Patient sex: M
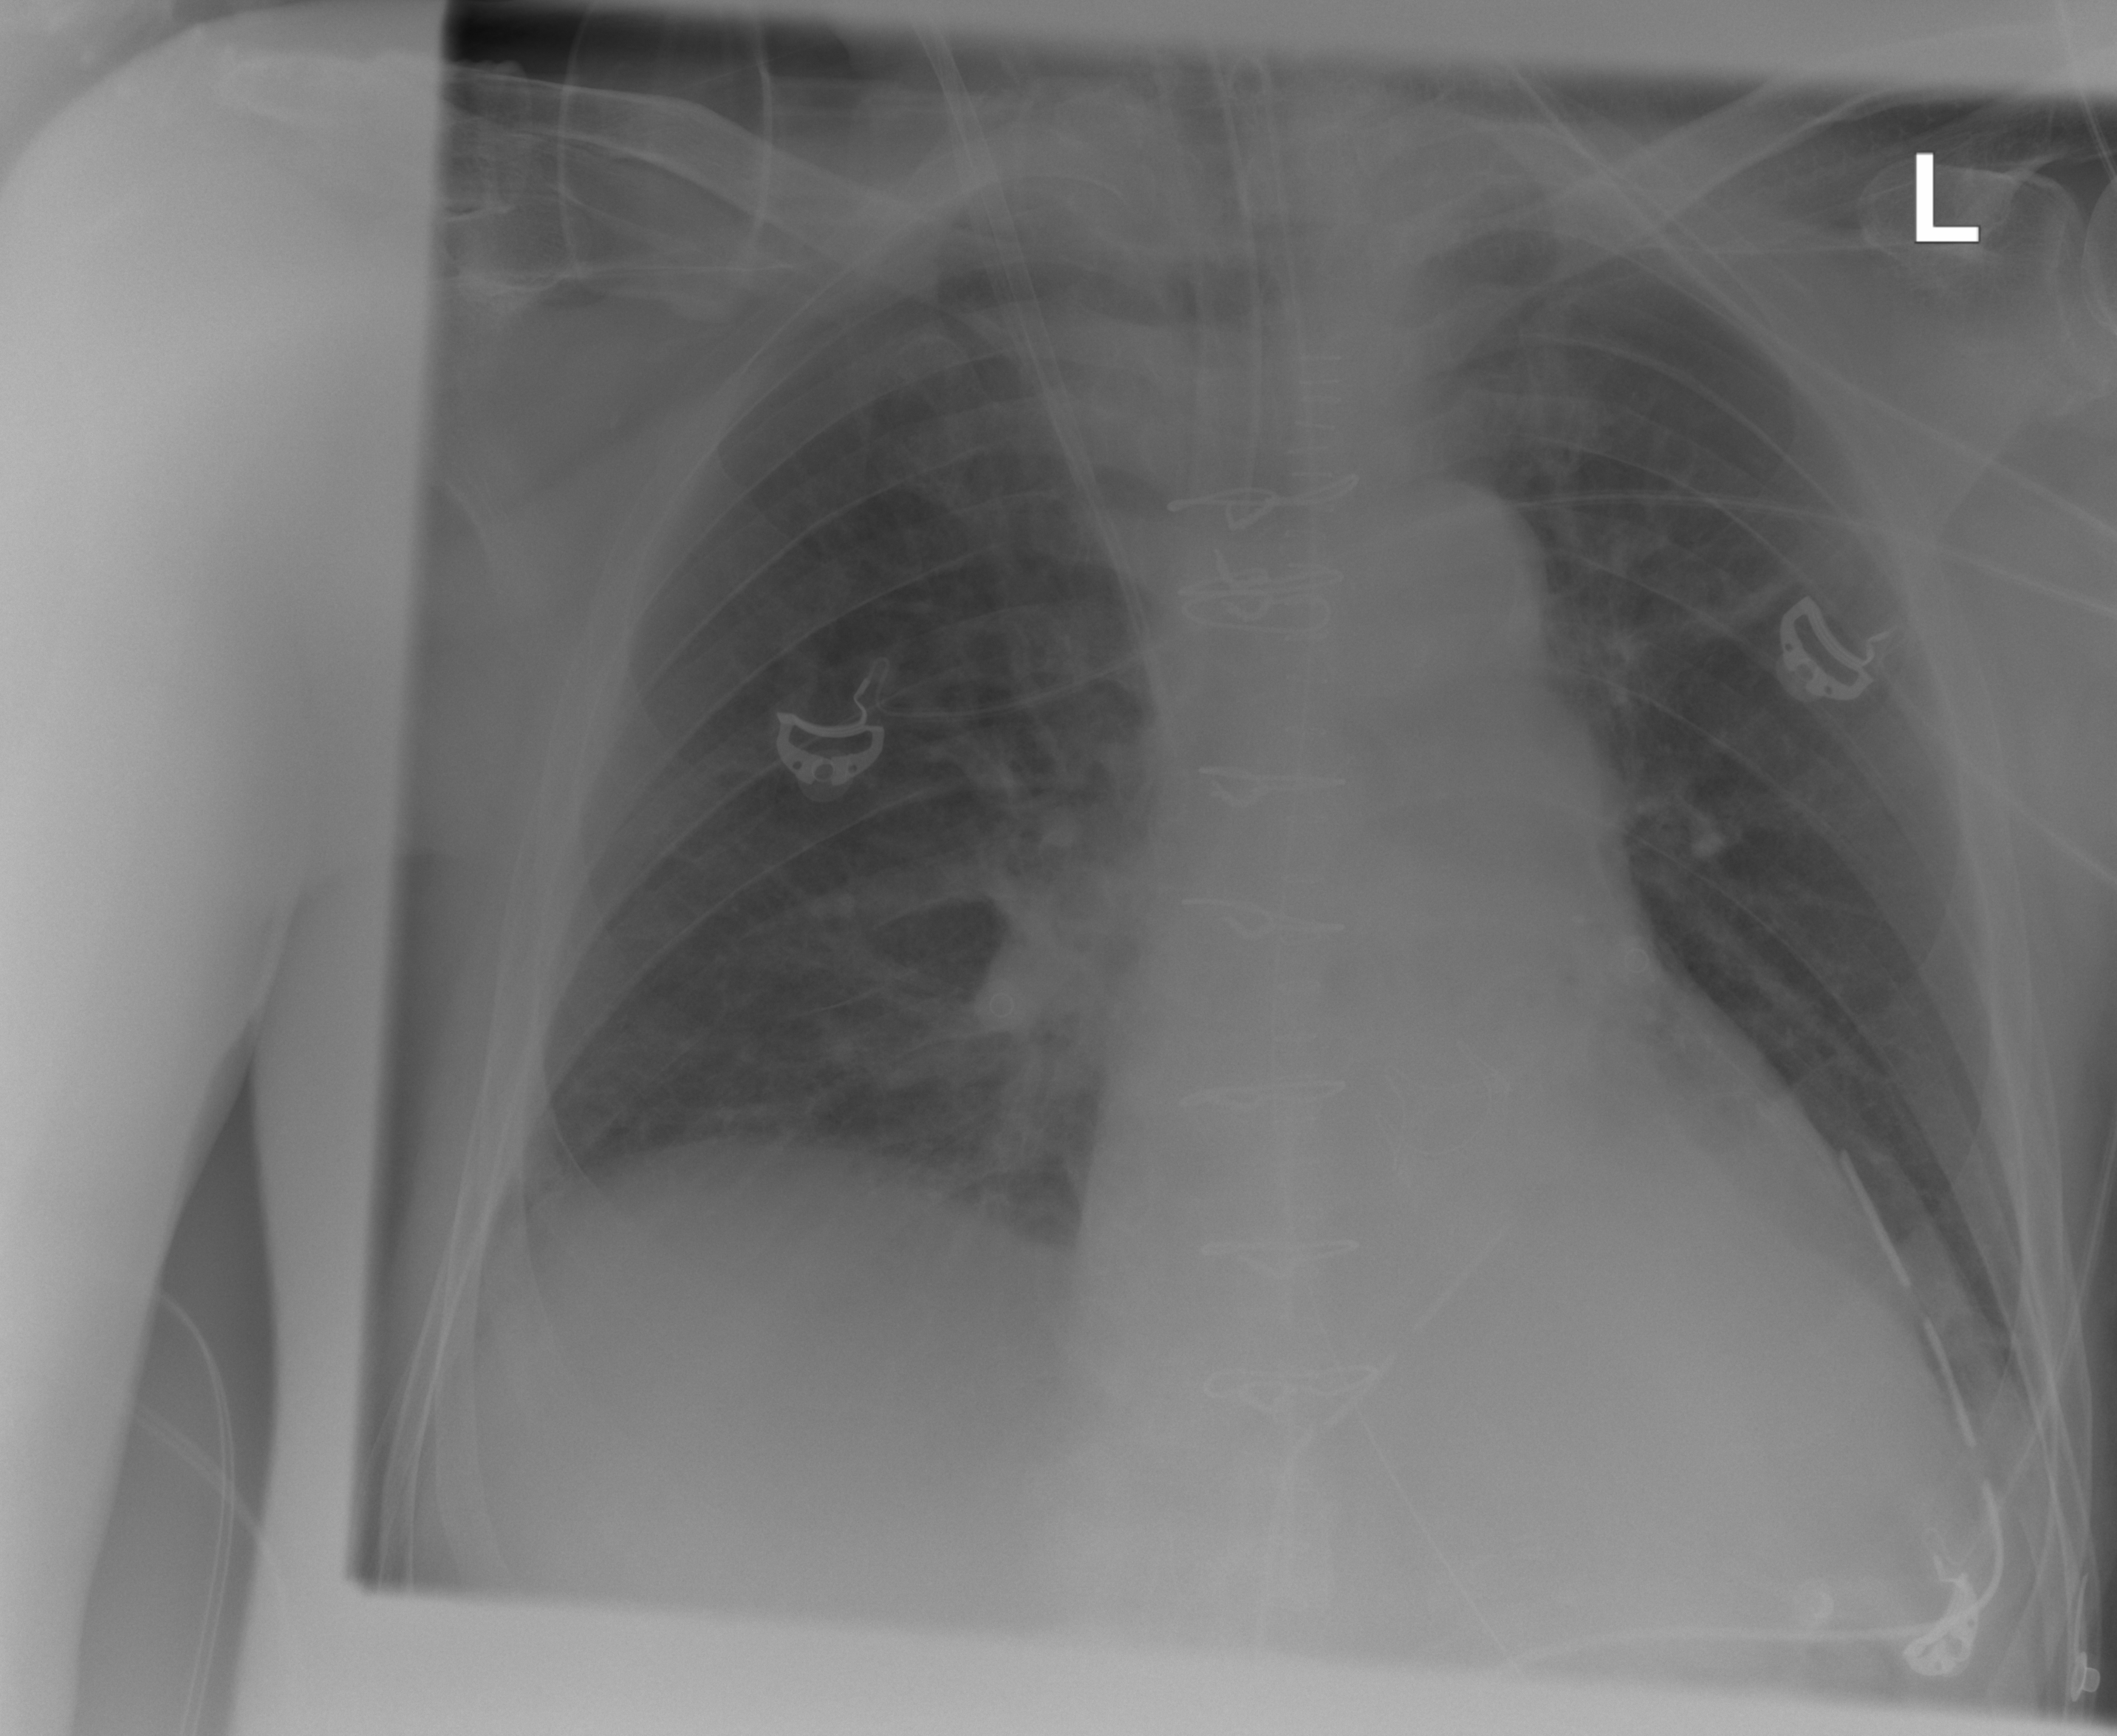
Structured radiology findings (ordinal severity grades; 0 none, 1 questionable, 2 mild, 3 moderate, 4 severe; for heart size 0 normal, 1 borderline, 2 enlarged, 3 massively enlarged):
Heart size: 2
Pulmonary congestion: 0
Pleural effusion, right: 0
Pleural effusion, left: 0
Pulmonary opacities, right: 0
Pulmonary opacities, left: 0
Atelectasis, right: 0
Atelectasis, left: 0